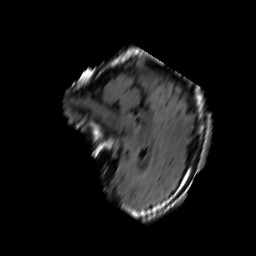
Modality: FLAIR
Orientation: sagittal
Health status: ill
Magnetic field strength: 3 T